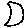
Label: moon